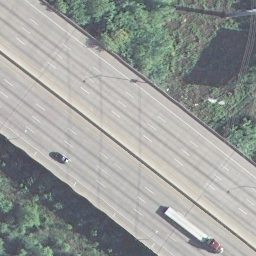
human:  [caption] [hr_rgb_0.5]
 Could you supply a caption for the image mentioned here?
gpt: There are two straight freeways with some plants beside them and some cars on the roads .

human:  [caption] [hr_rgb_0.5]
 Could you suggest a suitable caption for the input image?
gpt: There are two straight freeways with some plants beside them .

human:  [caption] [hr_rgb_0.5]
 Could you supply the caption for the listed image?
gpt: There are two straight freeways with some plants beside them .

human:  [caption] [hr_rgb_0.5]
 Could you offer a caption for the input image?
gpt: There are two straight freeways with some cars on the roads .

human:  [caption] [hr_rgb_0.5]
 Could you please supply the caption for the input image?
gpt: Two straight freeways with some plants beside them and some cars on the roads .